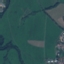
Label: Pasture